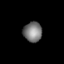
Tissue: skin
Cell type: Epithelial cells
Senescence score: 0.2701
Nuclear area (px): 365
Mean DAPI intensity: 120.537